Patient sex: M
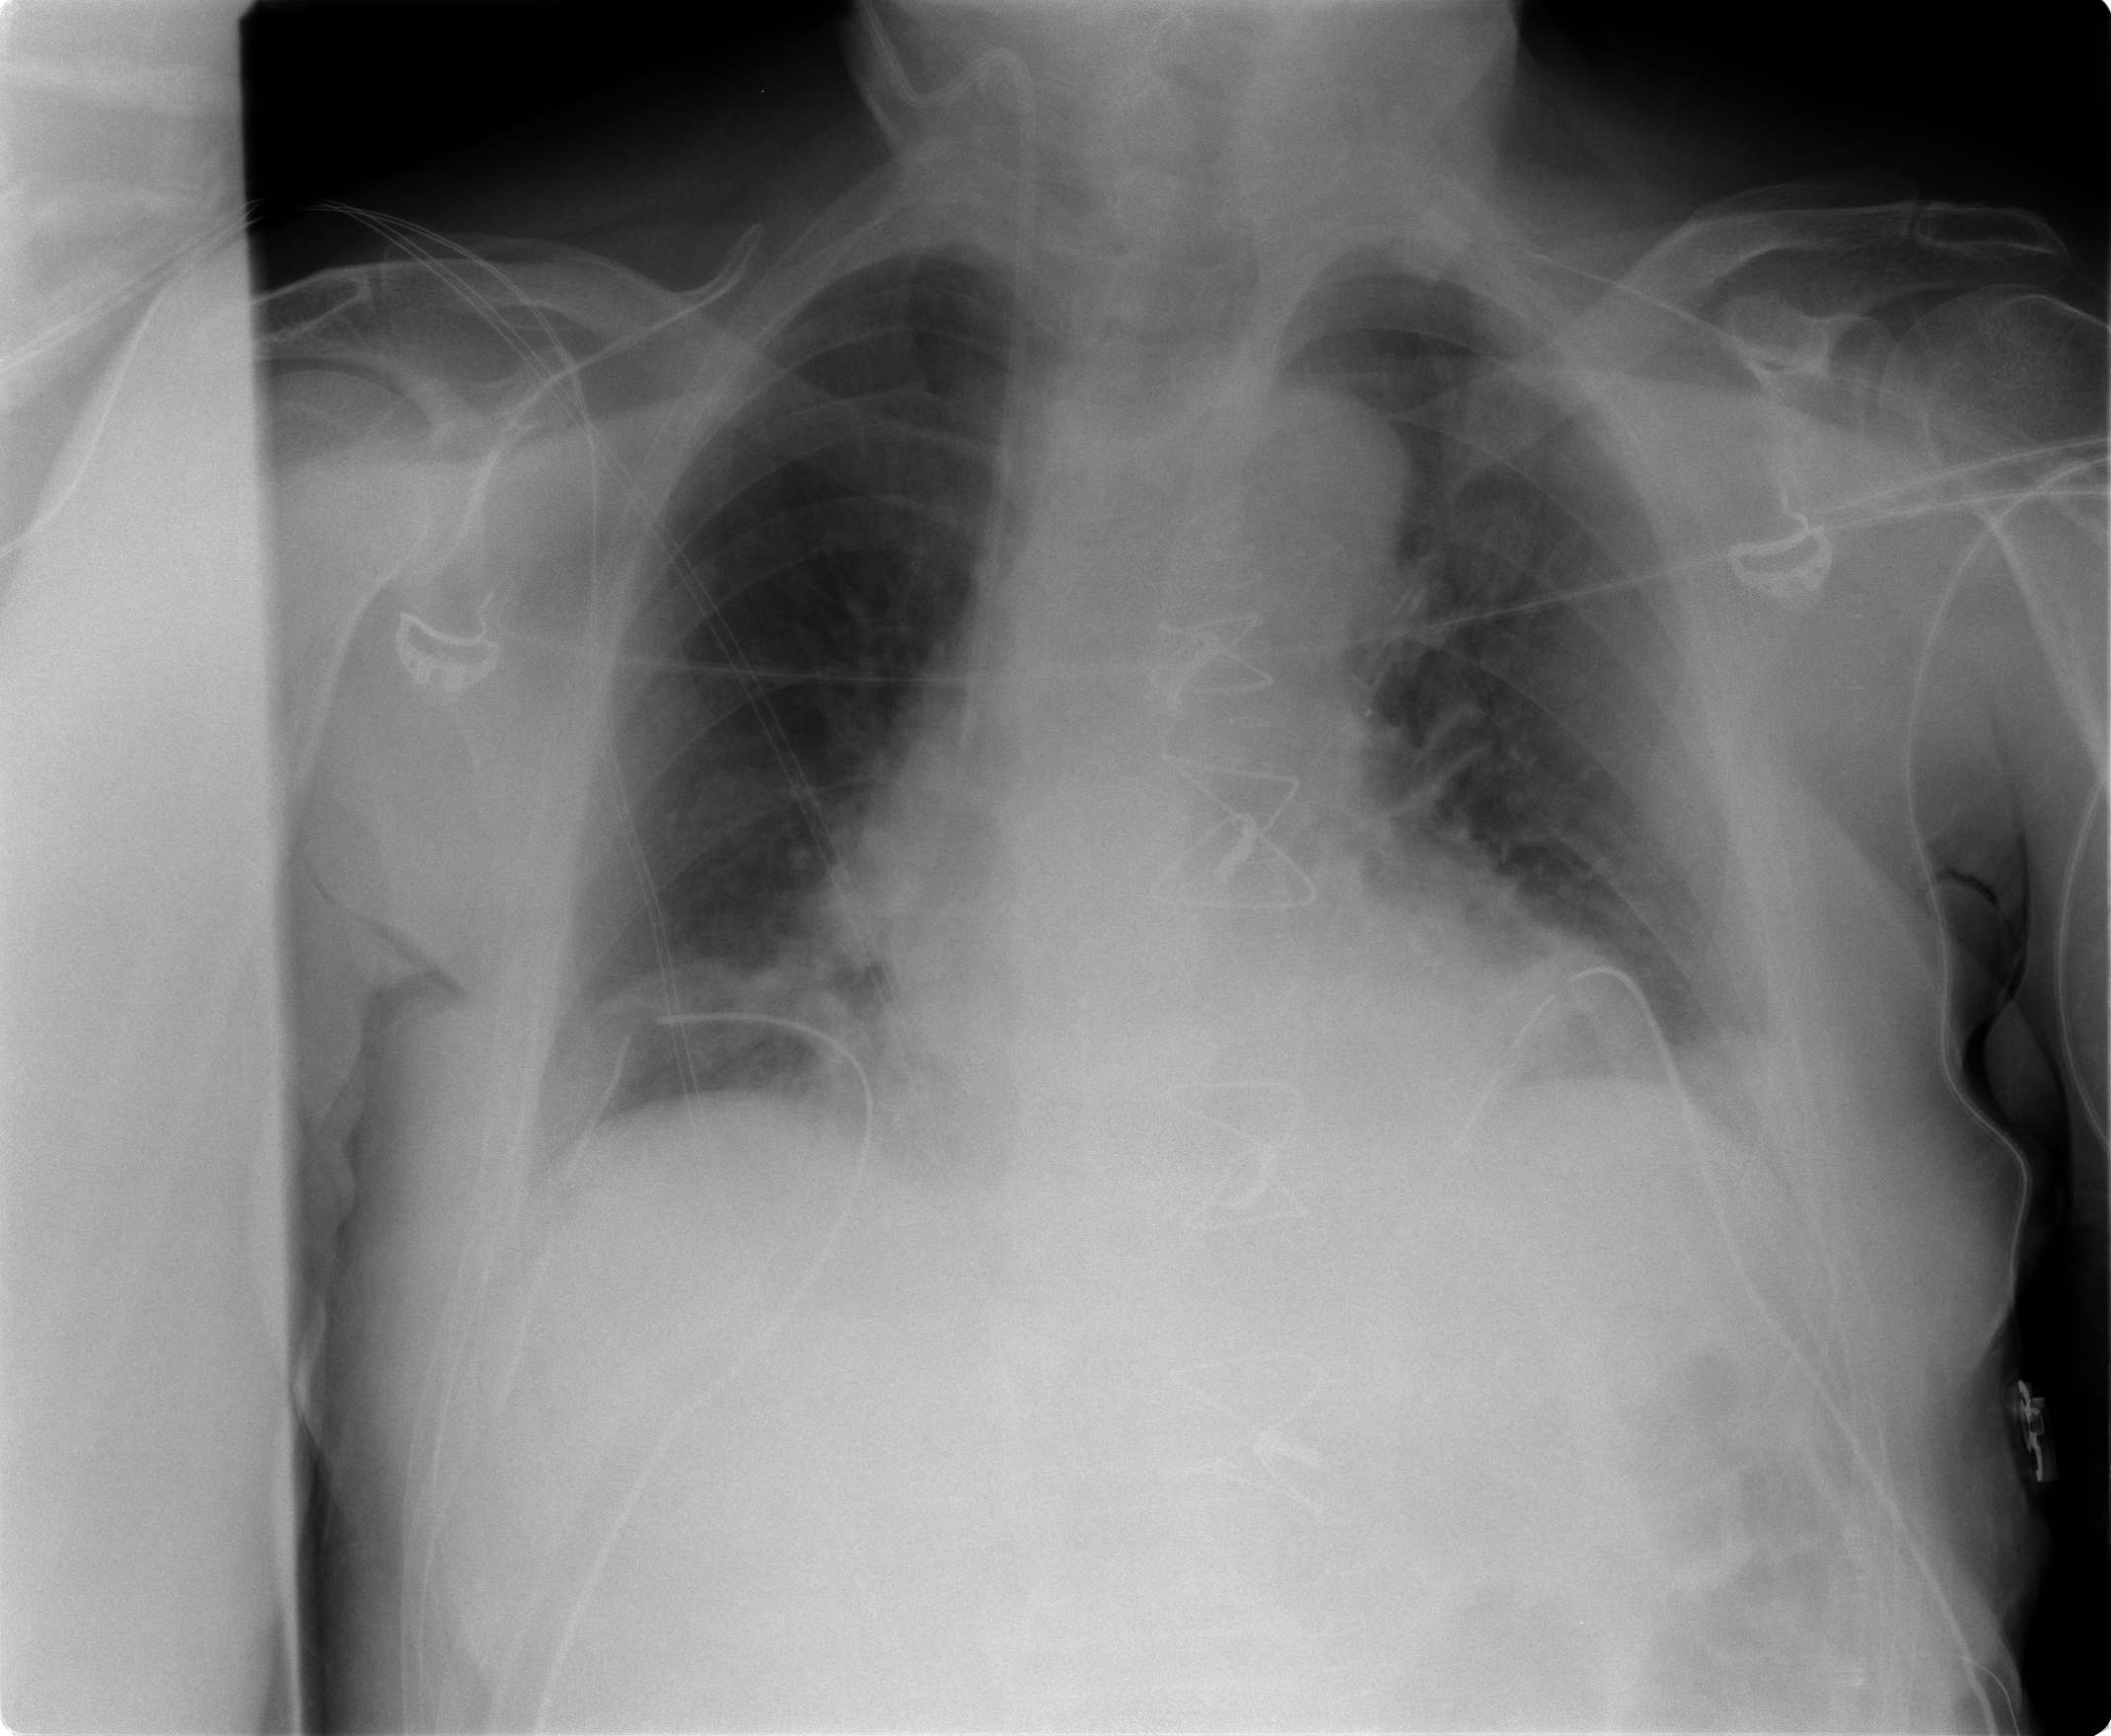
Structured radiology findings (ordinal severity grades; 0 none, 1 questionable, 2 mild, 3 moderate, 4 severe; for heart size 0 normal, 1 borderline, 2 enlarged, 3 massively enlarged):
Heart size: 0
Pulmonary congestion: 2
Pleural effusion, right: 0
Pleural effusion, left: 0
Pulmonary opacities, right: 1
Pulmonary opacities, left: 1
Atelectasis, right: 2
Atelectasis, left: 2